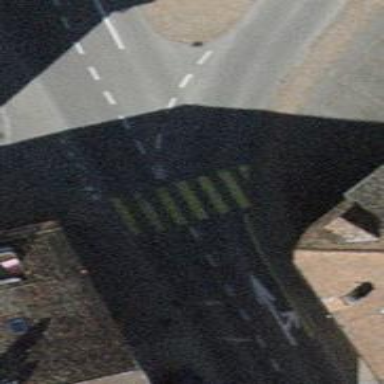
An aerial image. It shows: Uncontrolled zebra crossing on the road.